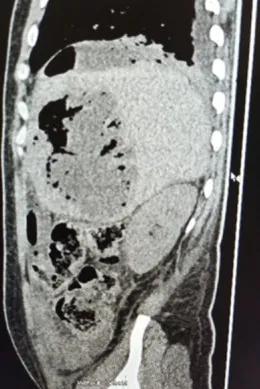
A,B) axial and sagittal non-contrast computed tomography scan of the abdomen showing a large gas-forming liver abscess in segments VII and VIII with peri-hepatic and intrahepatic air-fluid levels.
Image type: radiology (ct)